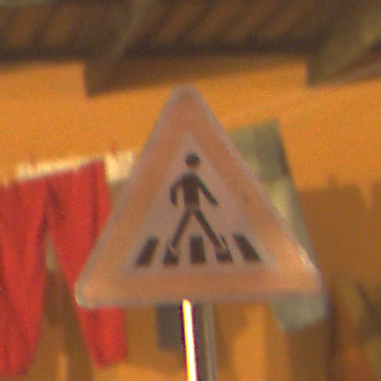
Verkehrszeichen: FussgaengerueberwegLinks
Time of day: Night
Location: Outdoor (Urban)
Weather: Clear
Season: NotSpecified
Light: Artificial